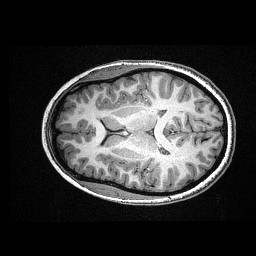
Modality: T1w
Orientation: axial
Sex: female
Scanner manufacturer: siemens
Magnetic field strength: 3 T
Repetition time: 2.3 s
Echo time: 0.00336 s